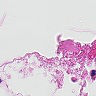
Metastatic tissue present: no